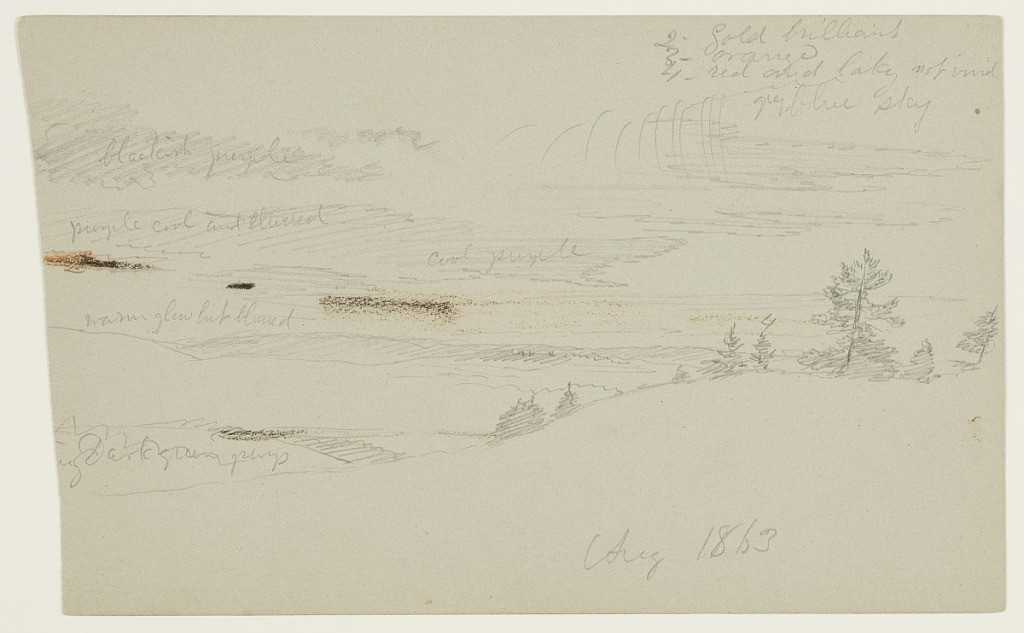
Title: Looking Southwest from Long Hill, Hudson, New York
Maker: Frederic Edwin Church, American, 1826–1900
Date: August 1863
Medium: Graphite on gray-green wove paper; verso: graphite and oxidized white gouache
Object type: Drawing
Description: Landscape sketch showing a southwestern view of the Hudson River and Valley from the artist's property on Long Hill in Hudson, New York--likely from the artist's studio on the hill's southern slope. In the foreground, a partially wooded hillside descends from right to left, and reveals a view of other hills and a section of the Hudson River in the middle distance. The river's dark, heavily wooded opposite shoreline is visible at center. Striations of dark clouds hang in the darkening sky.

Verso: Landscape sketch showing a view of a tree in front of a body of water, backdropped by a rugged mountain range. In the foreground at center, the upper half a lush deciduous tree is visible--its trunk and lower half extending out of frame. Beyond it, a body of water--possibly a river--stretches across the middle distance and reflects the sun's light from above. In the background, the outline of a rugged mountain range forms a high, undulating horizon. Above, loosely-rendered puffy clouds are brightly illuminated by the sun.